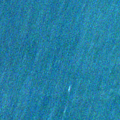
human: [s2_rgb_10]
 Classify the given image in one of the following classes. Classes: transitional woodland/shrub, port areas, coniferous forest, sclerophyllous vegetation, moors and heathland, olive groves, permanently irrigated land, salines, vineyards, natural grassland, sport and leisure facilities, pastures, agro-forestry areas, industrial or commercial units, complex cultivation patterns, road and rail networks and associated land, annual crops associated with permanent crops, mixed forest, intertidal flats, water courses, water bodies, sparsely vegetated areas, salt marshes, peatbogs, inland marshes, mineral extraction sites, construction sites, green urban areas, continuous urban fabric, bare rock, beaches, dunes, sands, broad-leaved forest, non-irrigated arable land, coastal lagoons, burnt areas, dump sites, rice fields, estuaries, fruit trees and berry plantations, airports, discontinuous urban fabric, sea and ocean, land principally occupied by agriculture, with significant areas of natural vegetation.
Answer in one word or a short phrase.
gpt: sea and ocean